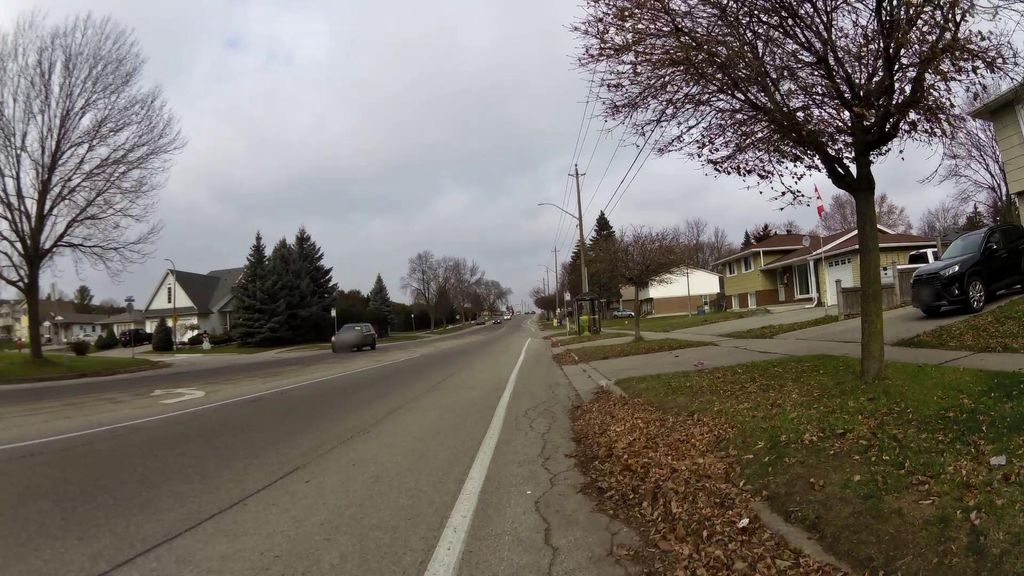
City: kitchener-waterloo